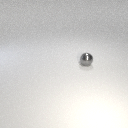
small gray metal sphere